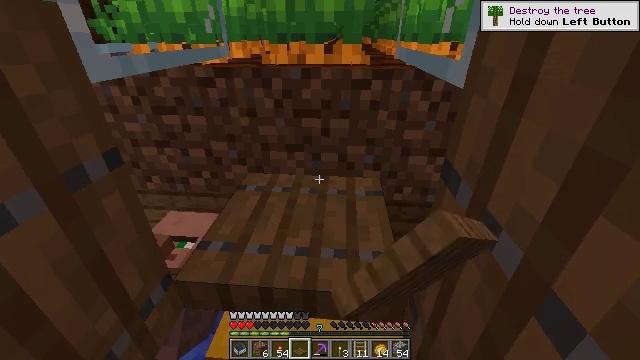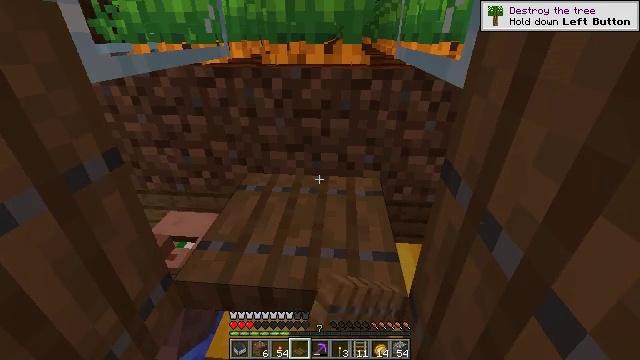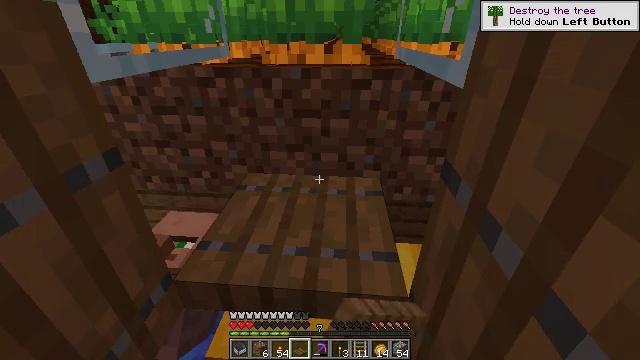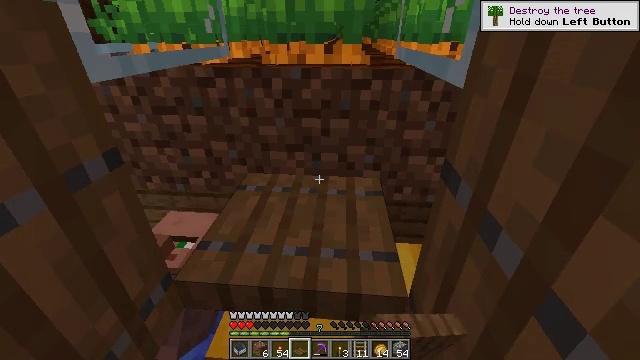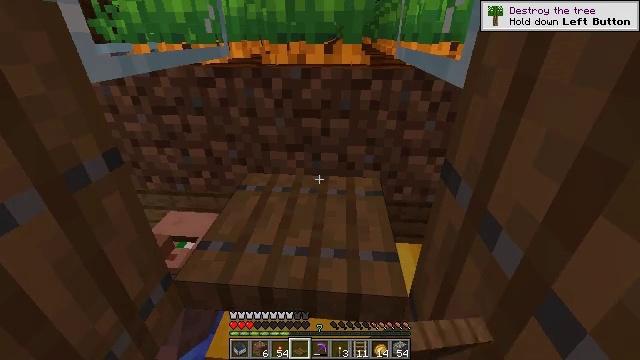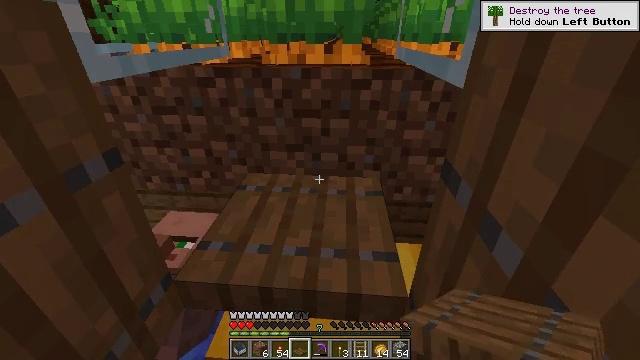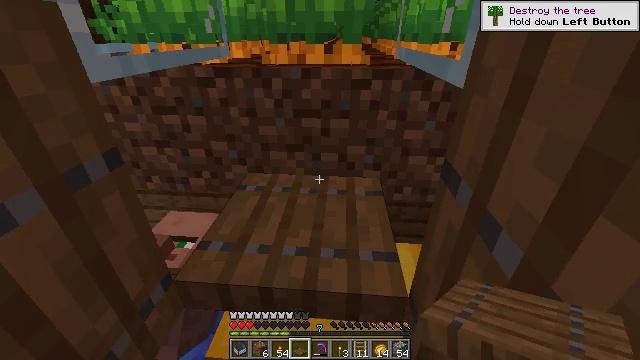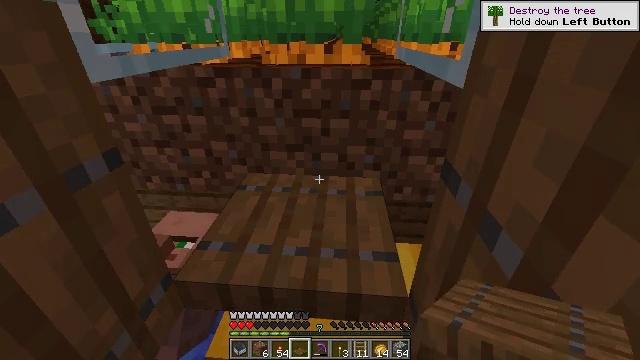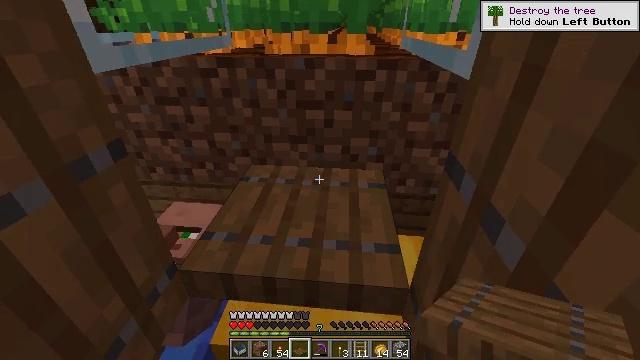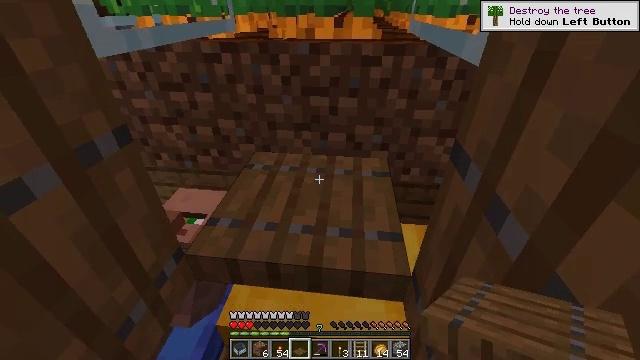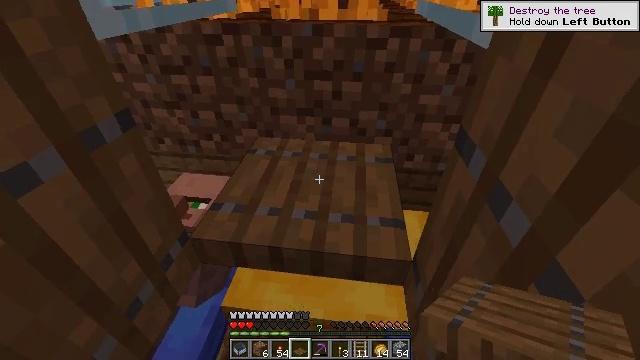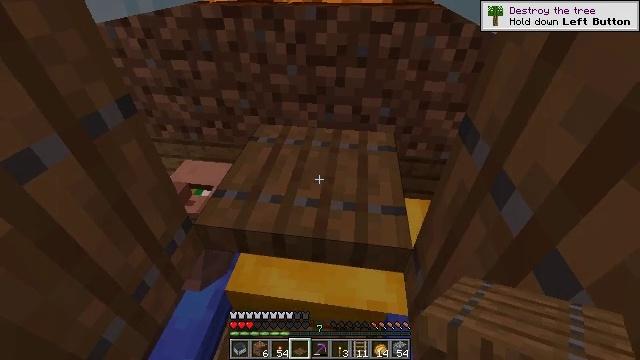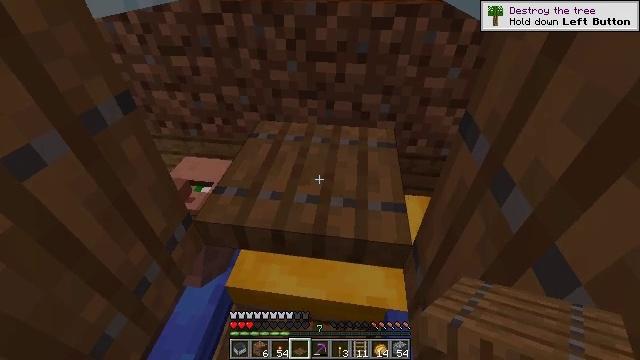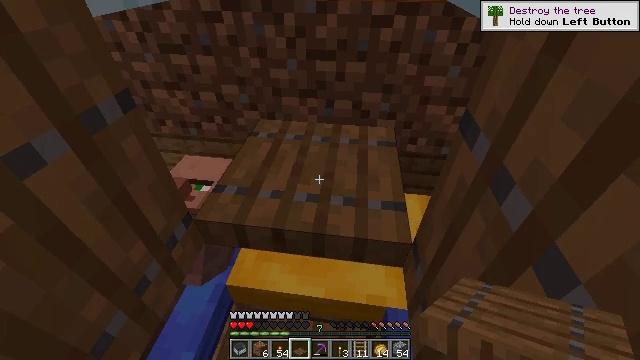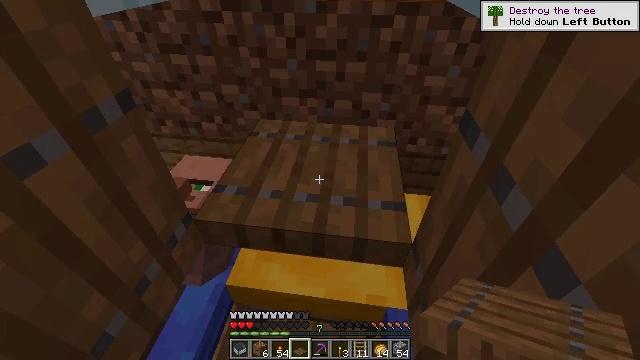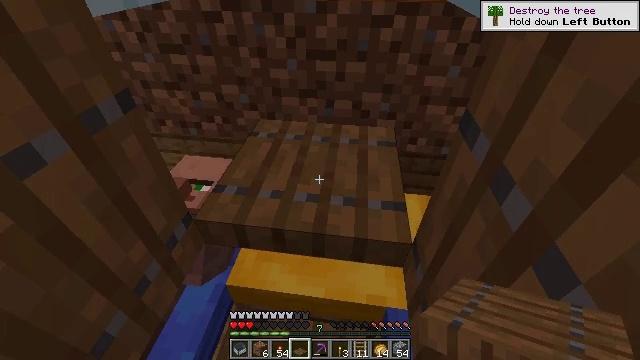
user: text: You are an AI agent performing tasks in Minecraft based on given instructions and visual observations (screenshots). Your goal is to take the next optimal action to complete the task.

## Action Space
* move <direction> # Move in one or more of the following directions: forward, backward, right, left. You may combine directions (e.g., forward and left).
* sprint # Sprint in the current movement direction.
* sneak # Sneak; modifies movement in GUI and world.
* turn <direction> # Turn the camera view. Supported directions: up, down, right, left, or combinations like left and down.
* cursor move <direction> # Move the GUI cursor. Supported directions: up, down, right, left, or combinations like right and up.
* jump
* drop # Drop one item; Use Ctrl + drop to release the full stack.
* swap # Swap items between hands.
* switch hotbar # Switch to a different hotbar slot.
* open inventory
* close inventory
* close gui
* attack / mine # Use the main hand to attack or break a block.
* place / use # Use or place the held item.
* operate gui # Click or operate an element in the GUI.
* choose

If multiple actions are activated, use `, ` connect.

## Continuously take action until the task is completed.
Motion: motion action
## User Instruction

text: Break the spruce trapdoor from a structure.
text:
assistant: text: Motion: use / place
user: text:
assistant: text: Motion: no_op
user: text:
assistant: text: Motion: no_op
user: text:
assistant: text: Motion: no_op
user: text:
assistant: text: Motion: no_op
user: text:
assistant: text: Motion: no_op
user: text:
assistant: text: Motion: no_op
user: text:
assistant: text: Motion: turn down
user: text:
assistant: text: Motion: turn left and down
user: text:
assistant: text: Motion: turn down
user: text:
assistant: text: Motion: turn down
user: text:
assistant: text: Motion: no_op
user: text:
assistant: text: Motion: no_op
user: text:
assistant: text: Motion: no_op
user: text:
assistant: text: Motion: no_op
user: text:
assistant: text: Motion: no_op
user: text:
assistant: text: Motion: no_op
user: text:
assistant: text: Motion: no_op
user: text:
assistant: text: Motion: no_op
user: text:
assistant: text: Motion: no_op
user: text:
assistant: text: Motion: no_op
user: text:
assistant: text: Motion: no_op
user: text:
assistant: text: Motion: no_op
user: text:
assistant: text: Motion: no_op
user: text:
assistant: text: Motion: no_op
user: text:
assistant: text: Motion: no_op
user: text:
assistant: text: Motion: no_op
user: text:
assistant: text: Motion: no_op
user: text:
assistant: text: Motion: no_op
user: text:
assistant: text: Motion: no_op